Question: I was able to add the background only to the fields that were added in the screen with the below code:
'VerticalFieldManager manager = new VerticalFieldManager();''''''
Bitmap image = Bitmap.getBitmapResource("Penguins.jpg");
Background bg = BackgroundFactory.createBitmapBackground(image);
manager.setBackground(bg);
manager.add(new LabelField("HEll"));
add(manager);</code>
'''
the output screen is like below:
How will get the image filled with whole screen, with the fields visible on top of it. Thank you
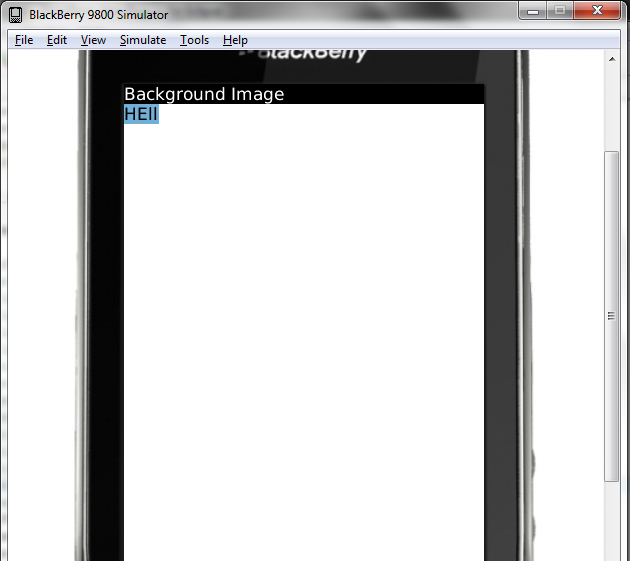
Answer: '''
Bitmap background = Bitmap.getBitmapResource("background.png");
VerticalFieldManager vfm = new VerticalFieldManager(USE_ALL_HEIGHT | USE_ALL_WIDTH) {
public void paint(Graphics g) {
g.drawBitmap(0, 0, "Device Width", "Device Height",
background, 0, 0);
super.paint(g);
}
};
vfm.add(new LabelField("HEll"));
add(vfm);
'''